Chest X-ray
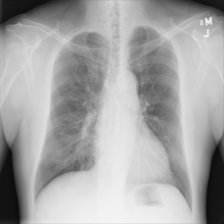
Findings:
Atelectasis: negative
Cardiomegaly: negative
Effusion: negative
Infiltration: negative
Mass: negative
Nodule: negative
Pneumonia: negative
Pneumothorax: negative
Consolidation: negative
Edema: negative
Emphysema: negative
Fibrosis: negative
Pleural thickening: negative
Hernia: negative